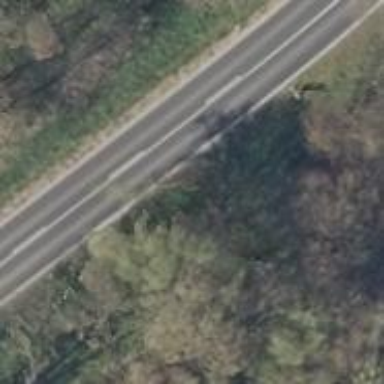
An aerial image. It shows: Asphalt road classified as primary highway.